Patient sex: M
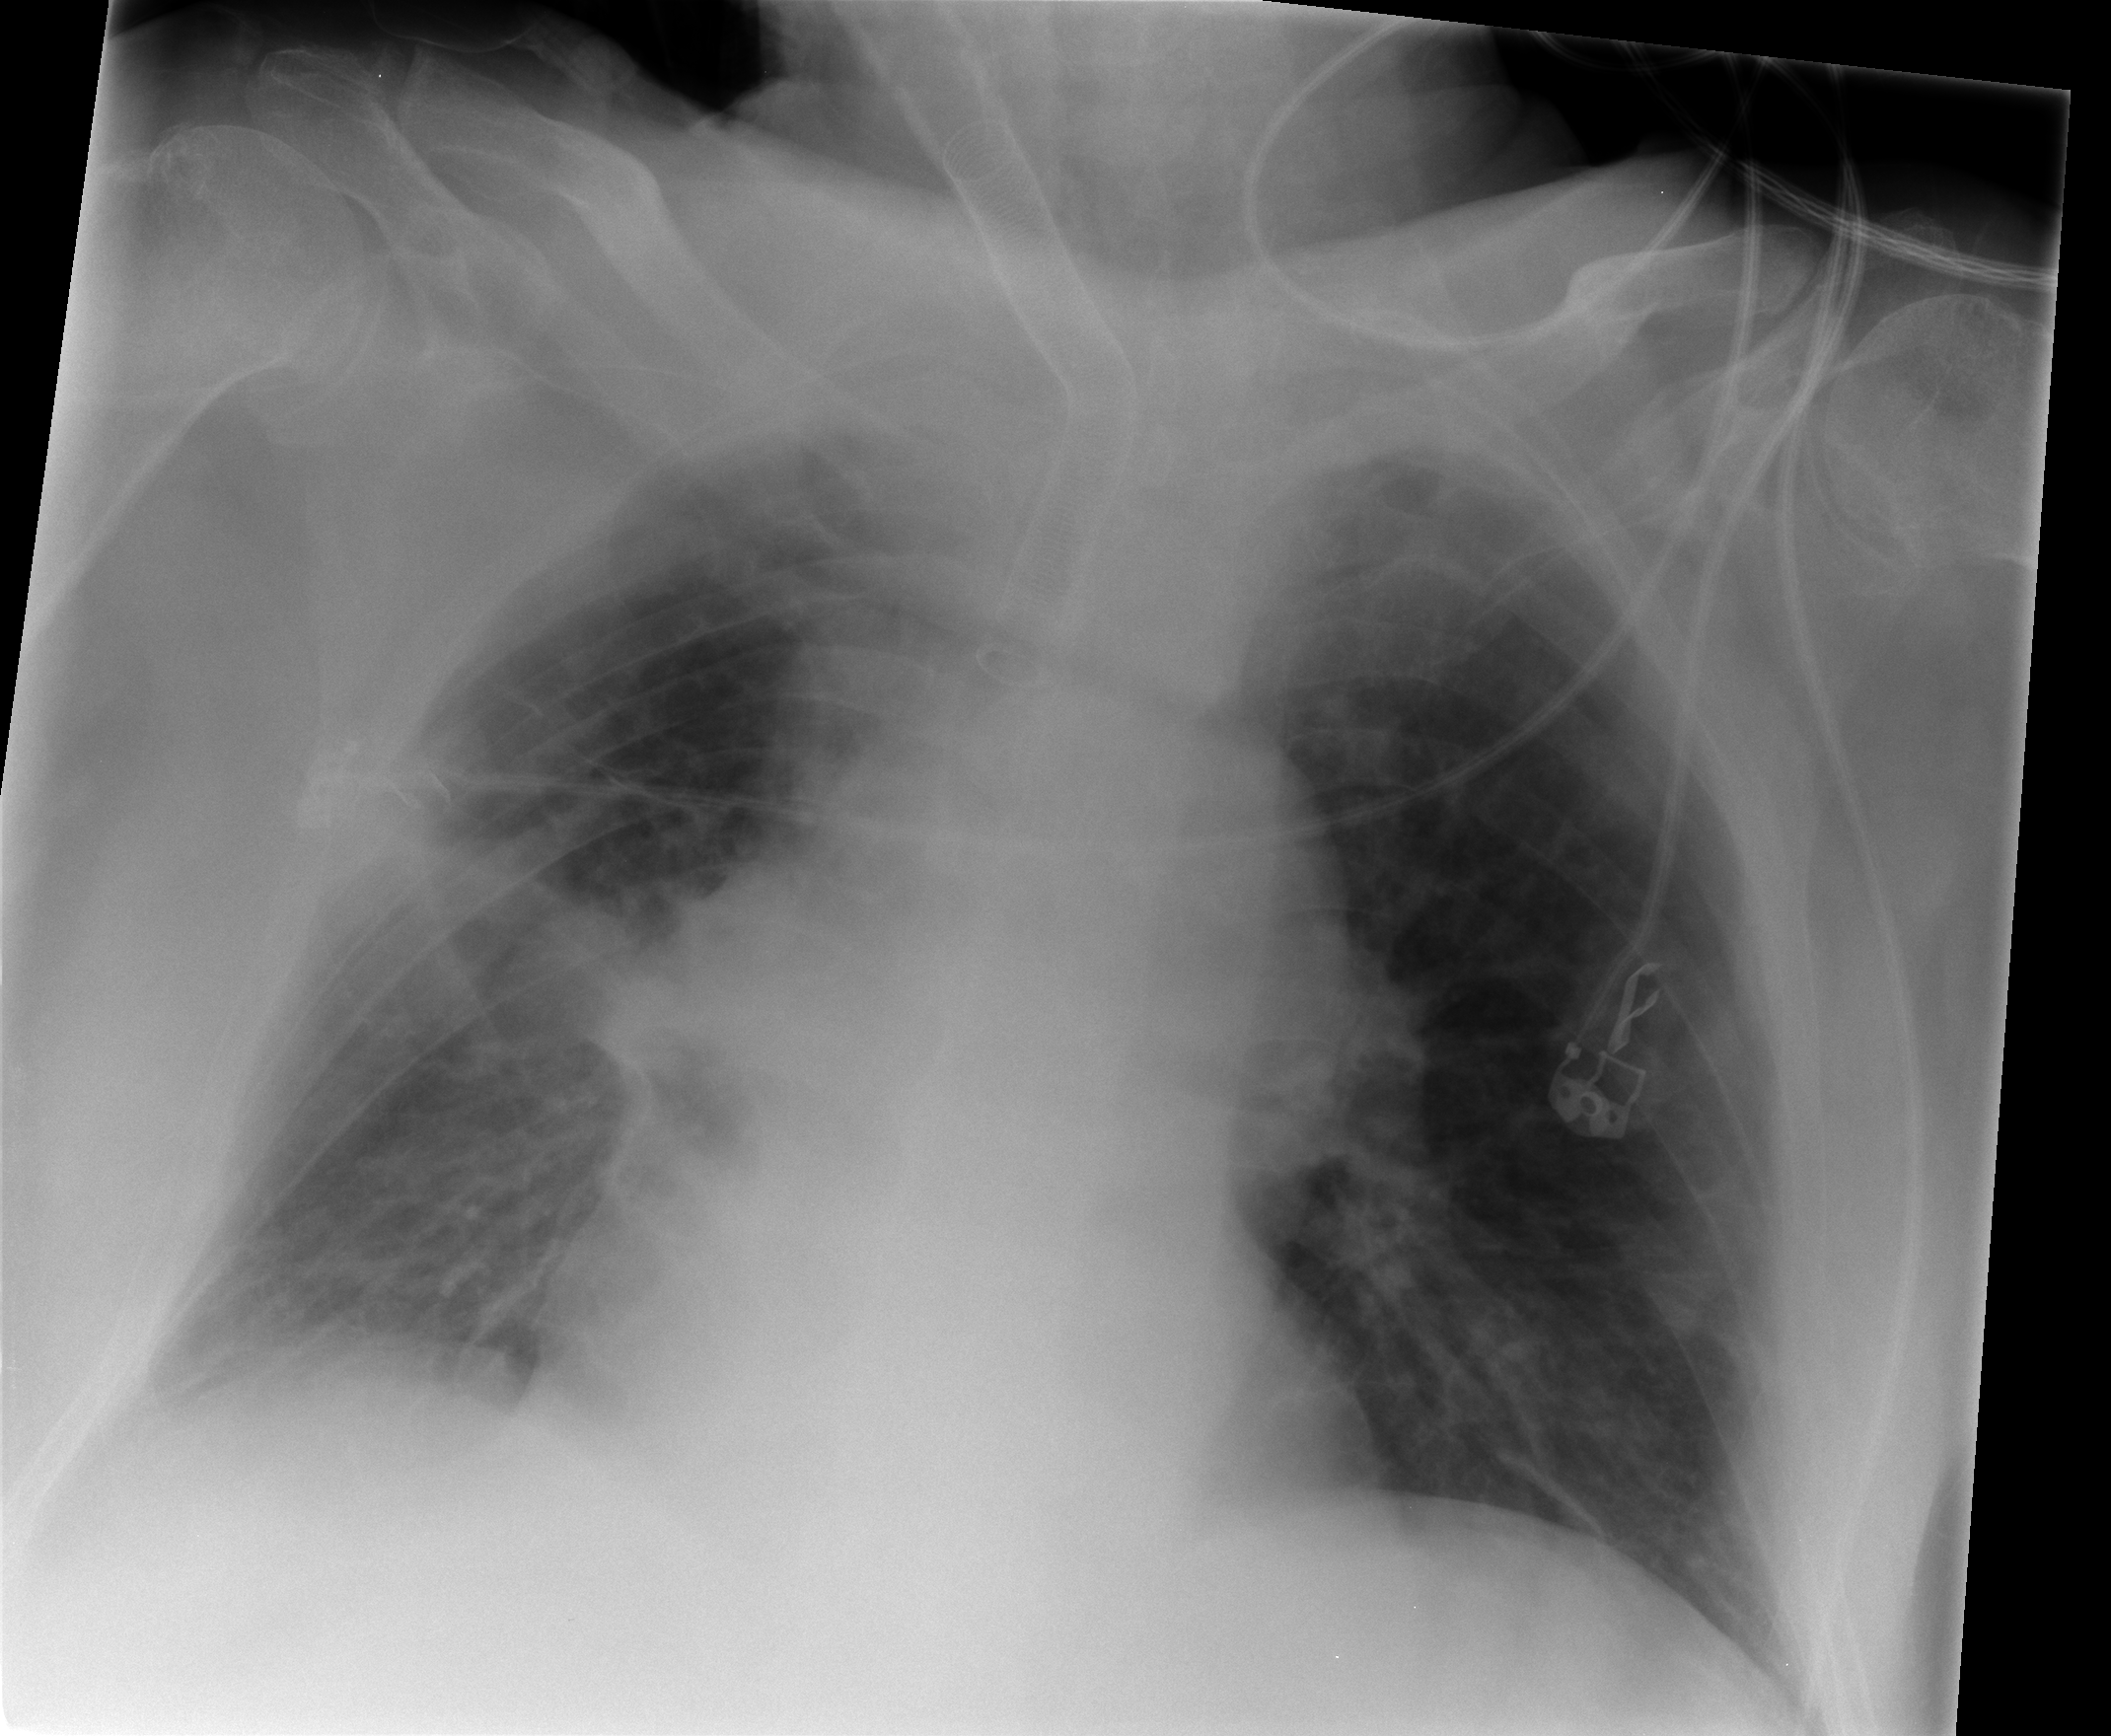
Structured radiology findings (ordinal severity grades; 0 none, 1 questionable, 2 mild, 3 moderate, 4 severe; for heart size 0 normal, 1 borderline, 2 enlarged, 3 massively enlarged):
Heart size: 2
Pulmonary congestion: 0
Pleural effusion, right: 2
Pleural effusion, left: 0
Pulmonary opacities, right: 2
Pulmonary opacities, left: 0
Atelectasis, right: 3
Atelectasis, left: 0